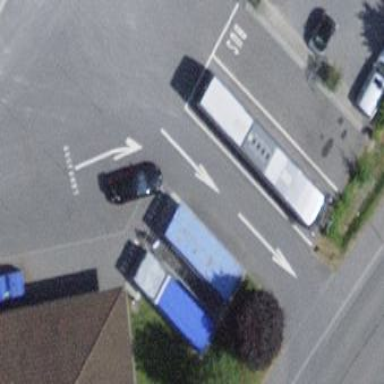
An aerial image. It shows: Parking space specifically designated for buses.